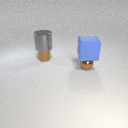
large blue rubber cube above small brown metal sphere